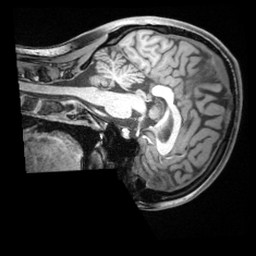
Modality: T1w
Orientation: sagittal
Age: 21
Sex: female
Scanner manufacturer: siemens
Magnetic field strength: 3 T
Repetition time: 1.68 s
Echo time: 0.00188 s